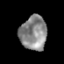
Tissue: prostate
Cell type: Epithelial cells
Senescence score: 0.3494
Nuclear area (px): 895
Mean DAPI intensity: 136.996